Question: When the lines are longer than the width of the screen, SublimeText, by default, forces the end of the line to be displayed on a second line.

Is there a way to tell SublimeText to not do that? I'd like the whole line to remain on one line and have a horizontal scroll bar.
I am using SublimeText 2 Version 2.0.2
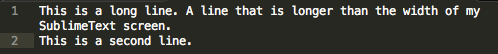
Answer: Use '"word_wrap": false' in your User Preferences